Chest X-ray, PA view. Patient: 49 years old, sex M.
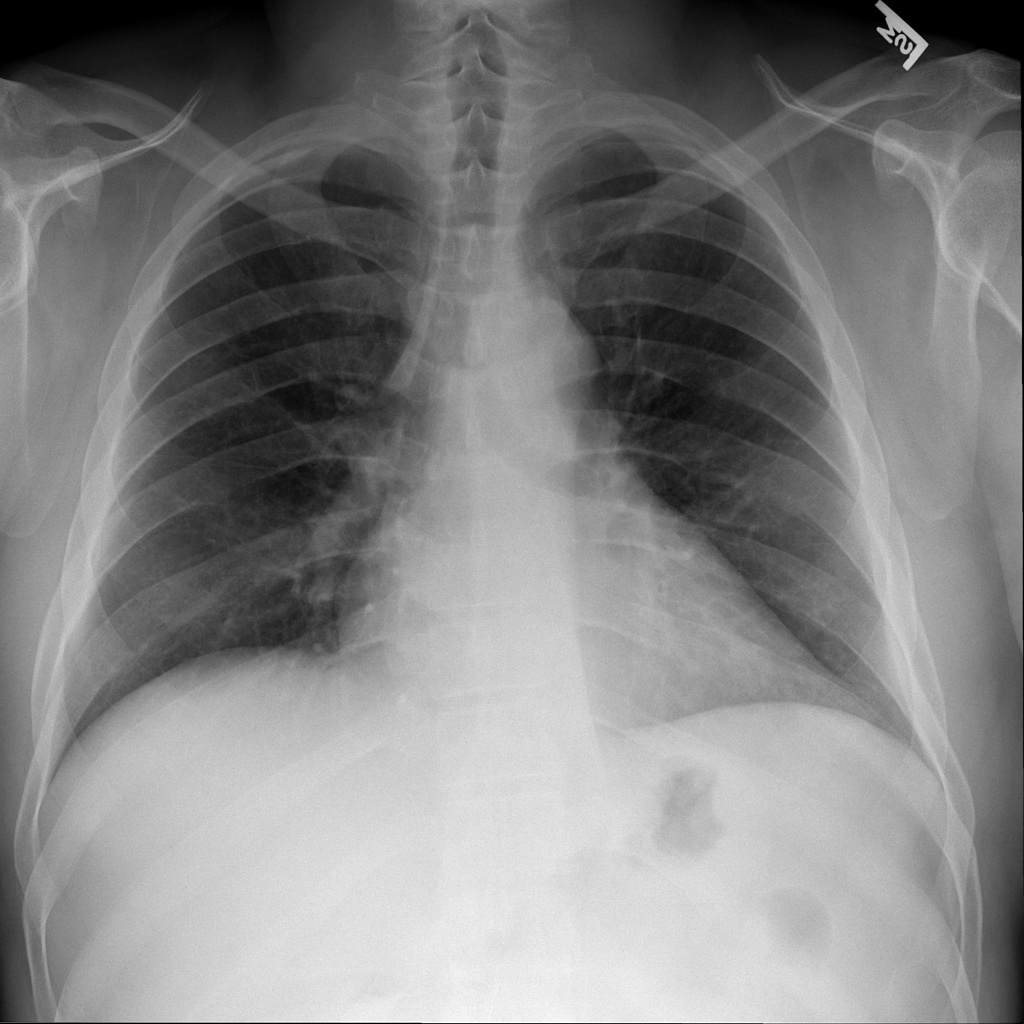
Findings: No Finding